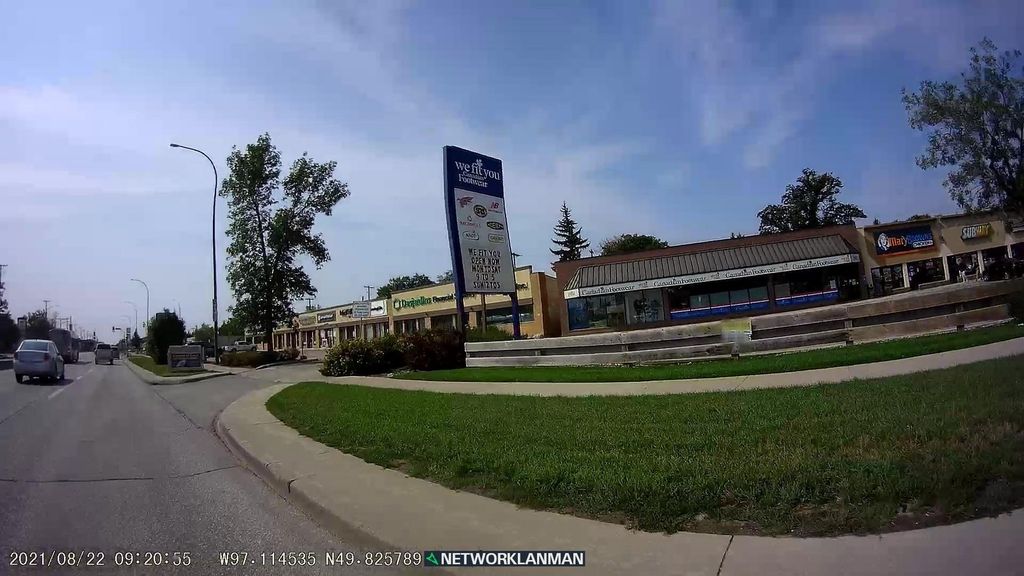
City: winnipeg